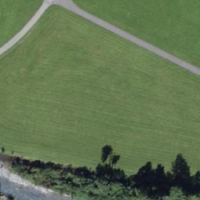
EUNIS habitat code: 24
Species observed at this site:
Deilephila porcellus